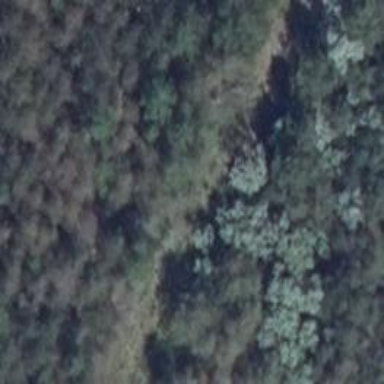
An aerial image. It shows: Hunting stand.